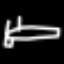
Label: bed